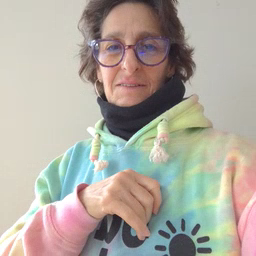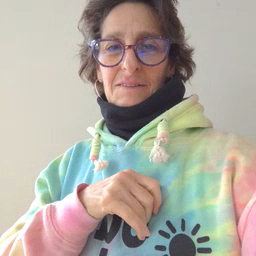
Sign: yucky